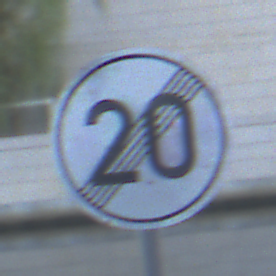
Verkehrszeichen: EndeGeschwindigkeit20
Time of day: SunriseSunset
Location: Outdoor (Urban)
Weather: Clear
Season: NotSpecified
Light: Natural